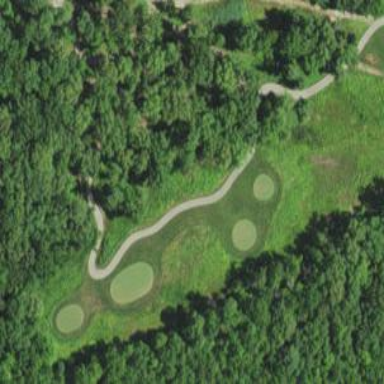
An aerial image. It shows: Path used for both walking and golf.